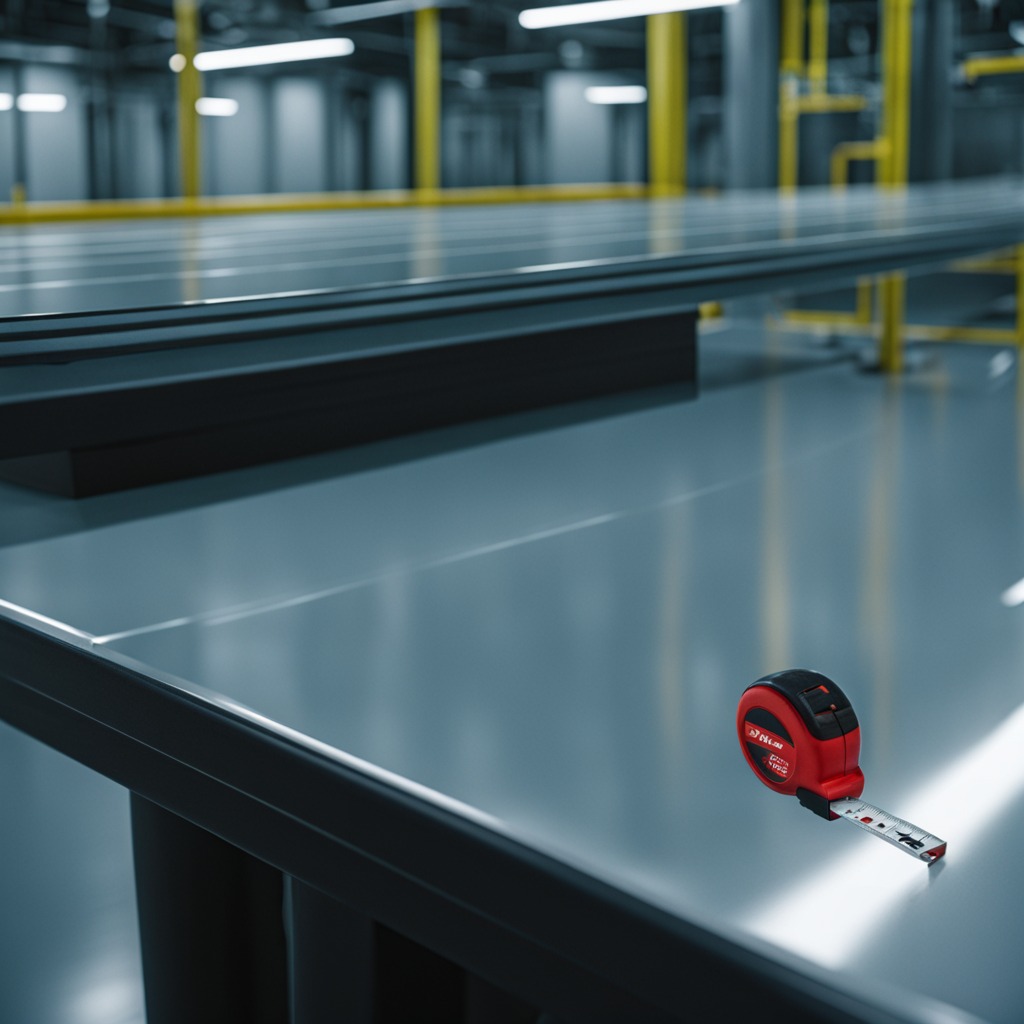
A measuring tape lies on a high-gloss table in a ship maintenance bay industrial lighting.